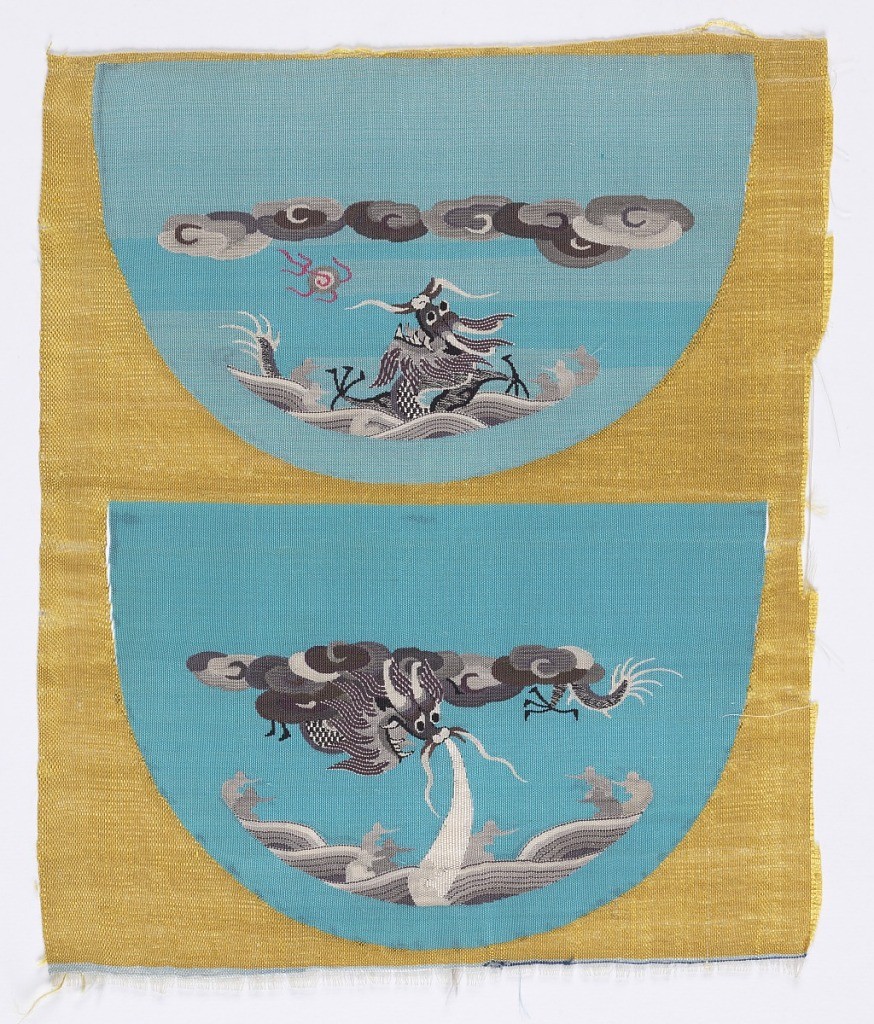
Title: Costume accessories (uncut)
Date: late 19th–early 20th century
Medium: silk Technique: plain and slit tapestry weave
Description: Uncut pieces for costume accessories have a yellow and blue ground with dragons, clouds, rocks and waves in many shades of gray.